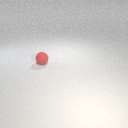
small red rubber sphere